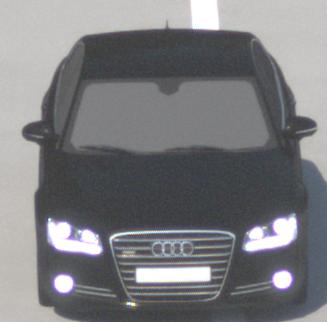
Make: Audi
Model: A8 D4
Model produced from: 2009
Model produced until: 2017
Doors: 4
Color: black
Road condition: dry road
Daytime: midday
Contrast: high contrast